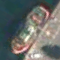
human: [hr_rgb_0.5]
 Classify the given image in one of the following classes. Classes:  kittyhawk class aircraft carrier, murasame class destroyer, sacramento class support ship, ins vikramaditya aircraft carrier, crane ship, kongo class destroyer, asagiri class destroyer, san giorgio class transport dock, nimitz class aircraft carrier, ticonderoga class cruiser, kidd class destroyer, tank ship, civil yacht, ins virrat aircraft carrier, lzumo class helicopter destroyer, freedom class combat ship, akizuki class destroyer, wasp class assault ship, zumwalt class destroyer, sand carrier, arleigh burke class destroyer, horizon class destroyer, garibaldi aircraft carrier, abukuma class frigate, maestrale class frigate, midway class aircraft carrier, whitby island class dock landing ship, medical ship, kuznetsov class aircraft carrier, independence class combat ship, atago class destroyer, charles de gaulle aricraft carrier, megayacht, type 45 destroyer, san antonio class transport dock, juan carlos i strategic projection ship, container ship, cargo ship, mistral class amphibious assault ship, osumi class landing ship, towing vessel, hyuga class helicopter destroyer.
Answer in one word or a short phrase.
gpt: Towing vessel